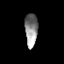
Tissue: prostate
Cell type: Myeloid cells
Senescence score: 0.7364
Nuclear area (px): 406
Mean DAPI intensity: 142.163